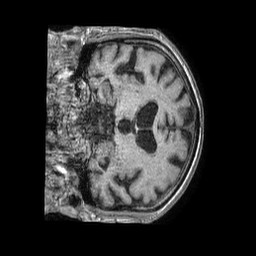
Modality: T1w
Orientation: coronal
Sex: female
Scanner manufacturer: philips
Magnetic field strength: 1.5 T
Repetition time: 0.007681 s
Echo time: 0.003498 s